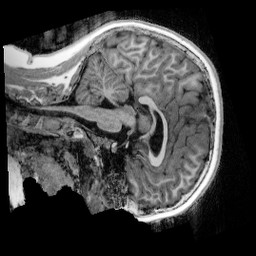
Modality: UNIT1_denoised
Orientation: sagittal
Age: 10
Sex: male
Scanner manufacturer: siemens
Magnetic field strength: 3 T
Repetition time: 4 s
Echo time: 0.00303 s